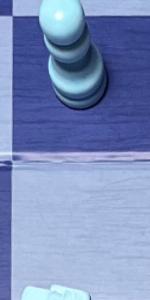
Label: Empty